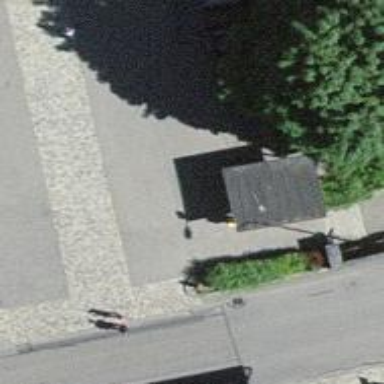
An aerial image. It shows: Post box.